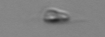
Label: Calciopappus